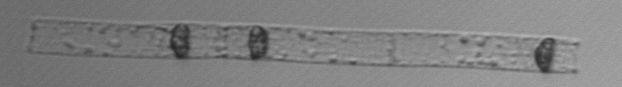
Label: Dactyliosolen_blavyanus